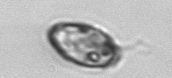
Label: Katodinium_or_Torodinium